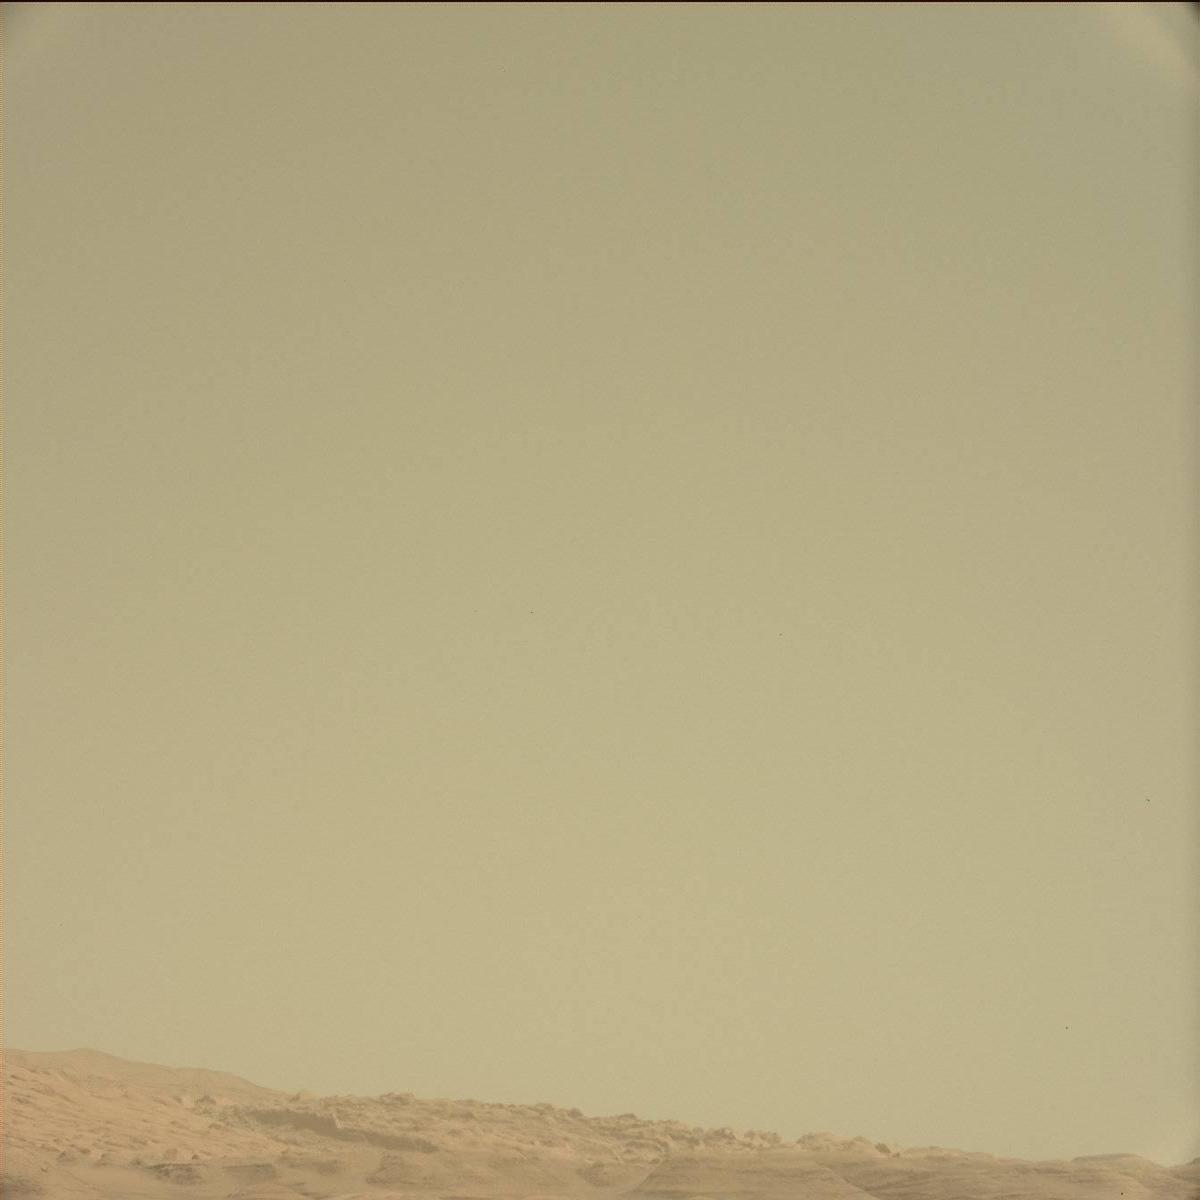
Terrain classes present: Ridge, Sky